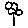
Label: flower